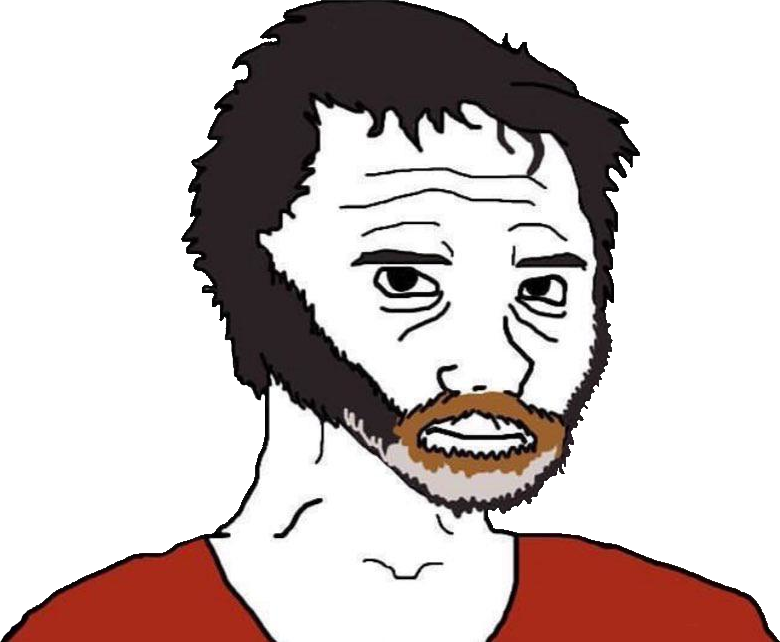
Label: 5_Doomer